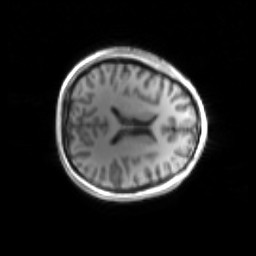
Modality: inplaneT1
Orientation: axial
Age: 23
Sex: male
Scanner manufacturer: siemens
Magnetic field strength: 3 T
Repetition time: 1.2 s
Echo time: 0.00251 s